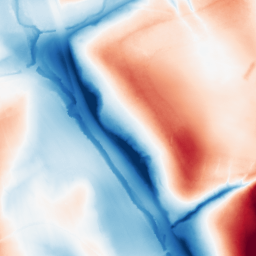
Category: classical
Decomposition family: gaussian_anisotropic
Decomposition parameters: sigma_x: 50
sigma_y: 2
Upsampling method: bicubic
Upsampling parameters: scale: 8
Upsampling scale: 8